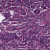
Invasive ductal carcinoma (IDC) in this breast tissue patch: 1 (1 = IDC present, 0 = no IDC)